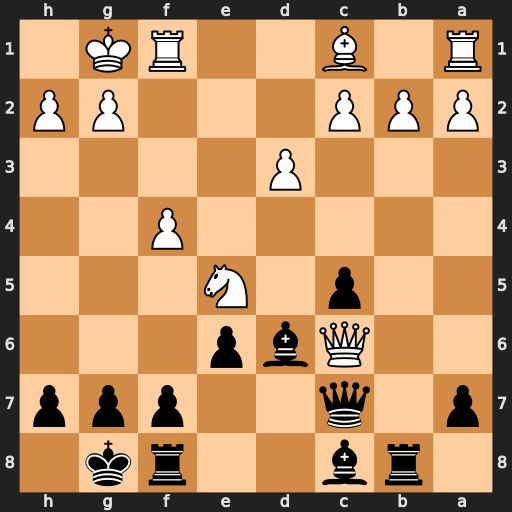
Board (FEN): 1rb2rk1/p1q2ppp/2Qbp3/2p1N3/5P2/3P4/PPP3PP/R1B2RK1
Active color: b
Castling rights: -
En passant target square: -
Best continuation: Bxe5 Qxc7 Bxc7